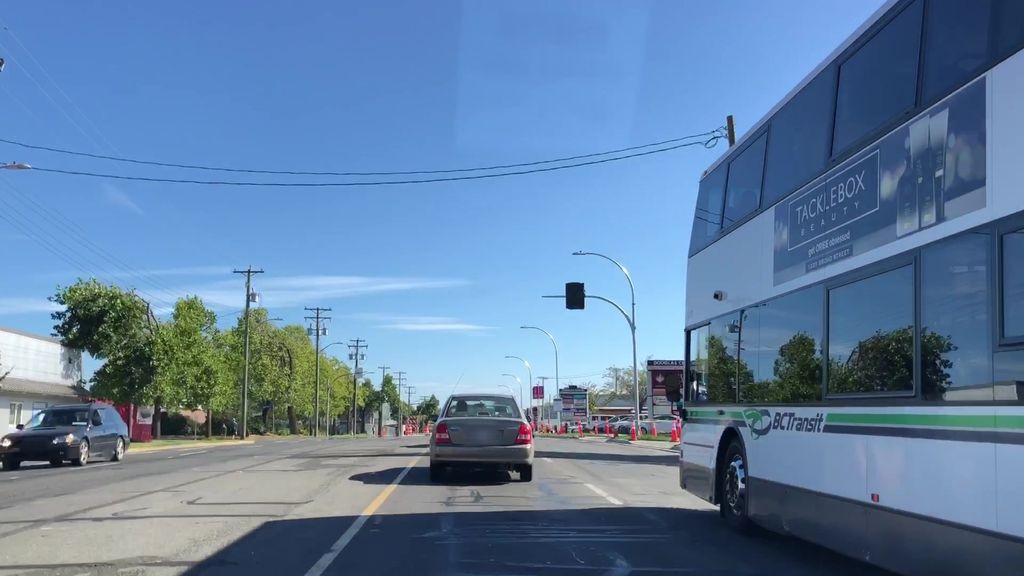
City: victoria